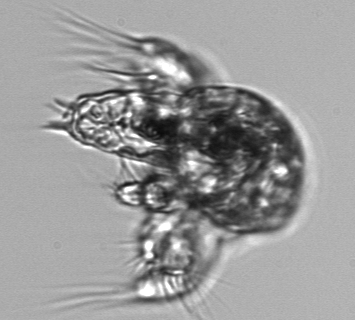
Label: Copepod_nauplii